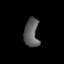
Tissue: lung
Cell type: Epithelial cells
Senescence score: 0.6018
Nuclear area (px): 405
Mean DAPI intensity: 94.383